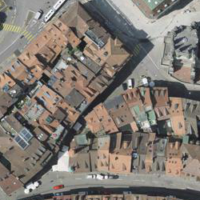
EUNIS habitat code: 54
Species observed at this site:
Corvus corone
Alcedo atthis
Aegithalos caudatus
Sylvia atricapilla
Spinus spinus
Poecile palustris
Larus michahellis
Cygnus olor
Erithacus rubecula
Dryocopus martius
Phoenicurus ochruros
Certhia familiaris
Tussilago farfara
Corvus corax
Cyanistes caeruleus
Sturnus vulgaris
Chloris chloris
Troglodytes troglodytes
Corvus frugilegus
Passer domesticus
Passer montanus
Turdus merula
Tachymarptis melba
Hirundo rustica
Mergus merganser
Milvus milvus
Milvus migrans
Regulus regulus
Cinclus cinclus
Motacilla alba
Delichon urbicum
Tachybaptus ruficollis
Certhia brachydactyla
Actitis hypoleucos
Turdus philomelos
Fulica atra
Anas crecca
Dendrocopos major
Turdus viscivorus
Falco peregrinus
Buteo buteo
Chroicocephalus ridibundus
Muscicapa striata
Erigeron karvinskianus
Phylloscopus collybita
Gallinula chloropus
Pica pica
Sitta europaea
Garrulus glandarius
Columba livia
Tichodroma muraria
Falco tinnunculus
Picus viridis
Grus grus
Motacilla cinerea
Anas platyrhynchos
Streptopelia decaocto
Fringilla coelebs
Regulus ignicapilla
Coloeus monedula
Ptyonoprogne rupestris
Carduelis carduelis
Columba palumbus
Phalacrocorax carbo
Parus major
Anser anser
Accipiter nisus